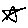
Label: star